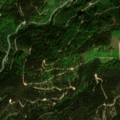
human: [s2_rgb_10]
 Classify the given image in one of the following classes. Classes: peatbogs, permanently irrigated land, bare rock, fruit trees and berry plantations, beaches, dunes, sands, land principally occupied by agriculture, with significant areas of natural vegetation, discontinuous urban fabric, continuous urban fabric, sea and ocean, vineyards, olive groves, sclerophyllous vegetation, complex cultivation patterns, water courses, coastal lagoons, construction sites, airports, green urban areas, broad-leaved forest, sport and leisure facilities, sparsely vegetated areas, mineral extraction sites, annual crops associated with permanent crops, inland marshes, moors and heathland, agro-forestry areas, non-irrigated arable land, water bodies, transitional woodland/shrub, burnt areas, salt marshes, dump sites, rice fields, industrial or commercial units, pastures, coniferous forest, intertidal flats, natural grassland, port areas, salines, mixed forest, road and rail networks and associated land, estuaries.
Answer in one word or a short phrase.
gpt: broad-leaved forest, coniferous forest, mixed forest